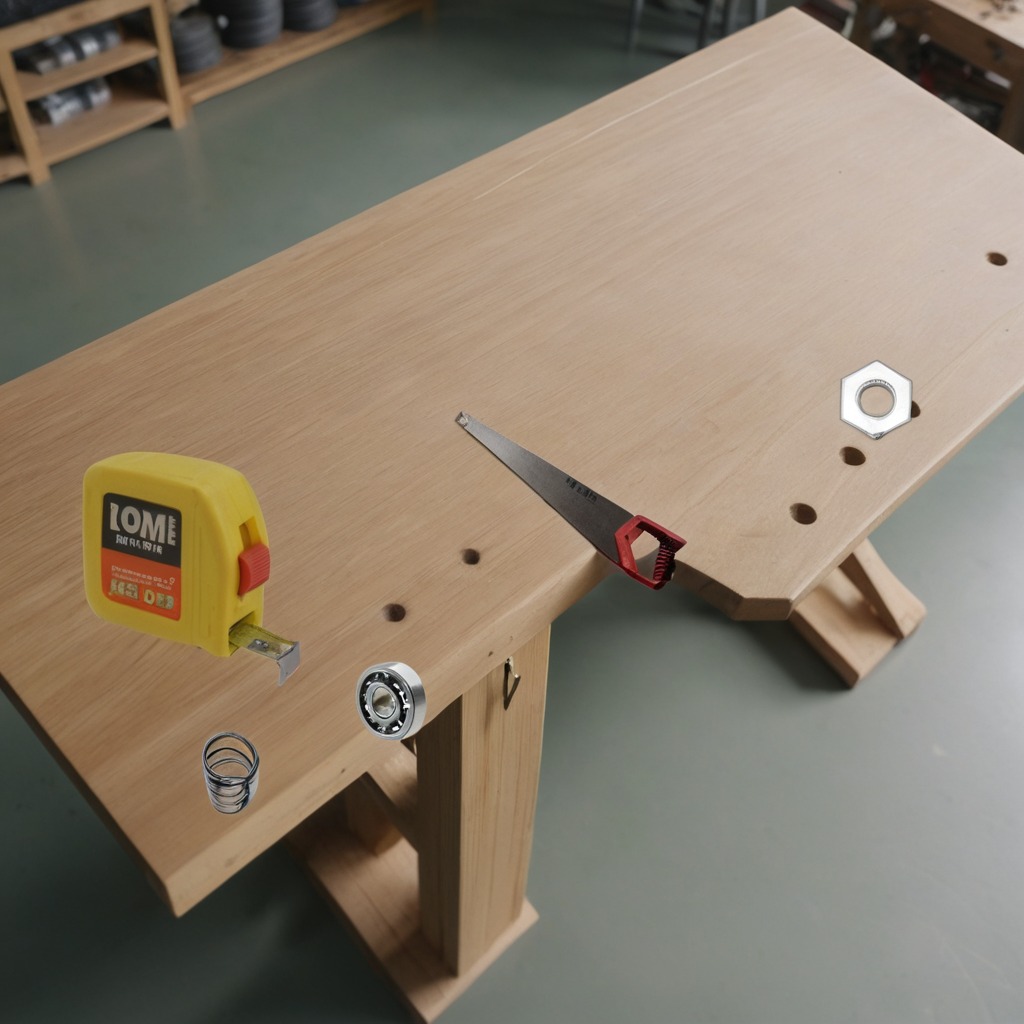
A ball bearing, measuring tape, coiled metal spring, metal saw, and metal nut are lying on the workbench.